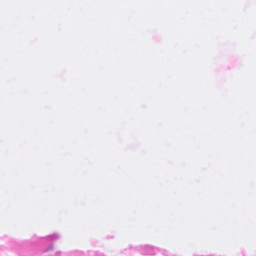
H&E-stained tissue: Breast